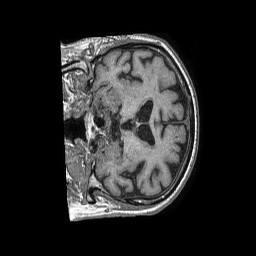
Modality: T1w
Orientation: coronal
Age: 79
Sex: male
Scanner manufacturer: philips
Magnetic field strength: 1.5 T
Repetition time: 0.007805 s
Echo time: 0.00362 s